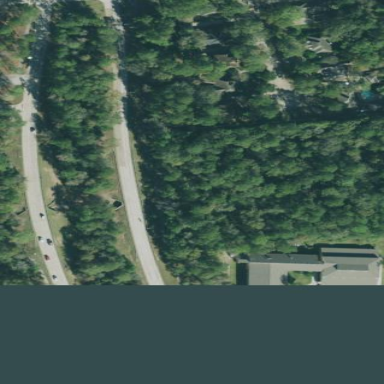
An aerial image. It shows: Island traffic calming feature within forest area.